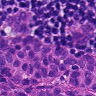
Metastatic tissue present: yes